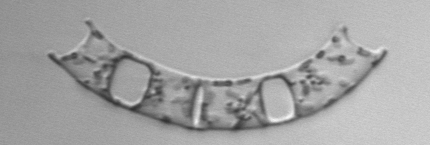
Label: Eucampia